Question: Have the two tables one is user and another is user address details.
Here user will add the new details and I need to insert into the many side table.
Here it is one to many relationalship. I have add new values to the table, without removing the existng relationalship.
But in my case what is happening is the old relationship get removed and new one get added.
entity class:
WashingOrder:
'''
@Entity(name = "ClothDetails")
public class WashingOrder {
@Id
@SequenceGenerator(name = "orderNo", sequenceName = "orderNo")
@GeneratedValue(strategy = GenerationType.AUTO, generator = "orderNo")
@Column(name = "orderNo")
private Long orderNo;
@Column(name = "totalClothes", nullable = false)
@NotNull
private Integer totalClothes;
@Column(name = "mensCloth", nullable = true)
private Integer mensCloth;
@Column(name = "womensCloth", nullable = true)
private Integer womensCloth;
@Column(name = "otherCloth", nullable = true)
private Integer otherClothes;
@Column(name = "deliveryDate", nullable = true)
@DateTimeFormat(pattern = "yyyy-mm-dd")
private Date deliveryDate;
@Column(name = "status", nullable = true)
private String orderStatus;
public Long getOrderNo() {
return orderNo;
}
public void setOrderNo(Long orderNo) {
this.orderNo = orderNo;
}
public Integer getTotalClothes() {
return totalClothes;
}
public void setTotalClothes(Integer totalClothes) {
this.totalClothes = totalClothes;
}
public Integer getMensCloth() {
return mensCloth;
}
public void setMensCloth(Integer mensCloth) {
this.mensCloth = mensCloth;
}
public Integer getWomensCloth() {
return womensCloth;
}
public void setWomensCloth(Integer womensCloth) {
this.womensCloth = womensCloth;
}
public Integer getOtherClothes() {
return otherClothes;
}
public void setOtherClothes(Integer otherClothes) {
this.otherClothes = otherClothes;
}
public Date getDeliveryDate() {
return deliveryDate;
}
public void setDeliveryDate(Date deliveryDate) {
this.deliveryDate = deliveryDate;
}
public String getOrderStatus() {
return orderStatus;
}
public void setOrderStatus(String orderStatus) {
this.orderStatus = orderStatus;
}
'''
UserInformation:
'''
@Entity(name = "user")
public class UserInformation {
private String firstName;
@Id
@SequenceGenerator(name = "userID", sequenceName = "userID")
@GeneratedValue(strategy = GenerationType.AUTO, generator = "userID")
@Column(name = "id")
private Long id;
private String lastName;
@Column(name = "reset", nullable = false)
private Integer passwordReset;
@Column(name = "useremail", nullable = false, unique = true)
@Email
@NotEmpty
private String email;
@Column(name = "password", nullable = false)
private String password;
@OneToOne(mappedBy = "user", optional = true, cascade = CascadeType.ALL, fetch = FetchType.LAZY)
@JoinColumn(name = "id")
private Role role;
@OneToMany(cascade = CascadeType.ALL, fetch = FetchType.LAZY)
@JoinColumn(name = "id")
private List<CreditCards> creditCards;
@OneToMany(cascade = CascadeType.ALL, fetch = FetchType.LAZY)
@JoinColumn(name = "user_id", referencedColumnName = "id")
private List<WashingOrder> orderList;
@Column(unique = true)
@NotEmpty(message = "{username}")
private String username;
public String getFirstName() {
return firstName;
}
public Long getId() {
return id;
}
public String getLastName() {
return lastName;
}
public String getEmail() {
return email;
}
public void setEmail(String email) {
this.email = email;
}
public String getPassword() {
return password;
}
public Role getRole() {
return role;
}
public String getUsername() {
return username;
}
public void setFirstName(String firstName) {
this.firstName = firstName;
}
public void setId(Long id) {
this.id = id;
}
public void setLastName(String lastName) {
this.lastName = lastName;
}
public void setPassword(String password) {
this.password = password;
}
public void setRole(Role role) {
this.role = role;
}
public void setUsername(String username) {
this.username = username;
}
public List<CreditCards> getCreditCards() {
return creditCards;
}
public void setCreditCards(List<CreditCards> creditCards) {
this.creditCards = creditCards;
}
public Integer getPasswordReset() {
return passwordReset;
}
public void setPasswordReset(Integer passwordReset) {
this.passwordReset = passwordReset;
}
public List<WashingOrder> getOrderList() {
return orderList;
}
public void setOrderList(List<WashingOrder> orderList) {
this.orderList = orderList;
}
'''
Code:
'''
Session session = sessionFactory.getCurrentSession();
long id = 1;
Query query = session.createQuery("from user where id =" + id);
UserInformation emp6 = (UserInformation) session.load(UserInformation.class, new Long(1));
UserInformation user = (UserInformation) query.uniqueResult();
List<WashingOrder> washingOrder = new ArrayList<WashingOrder>();
washingOrder.add(order);
System.out.println("washingOrder" + washingOrder);
emp6.setOrderList(washingOrder);
session.saveOrUpdate(user);
Long orderID = (long) 1;
return orderID;
'''
database screenshot:

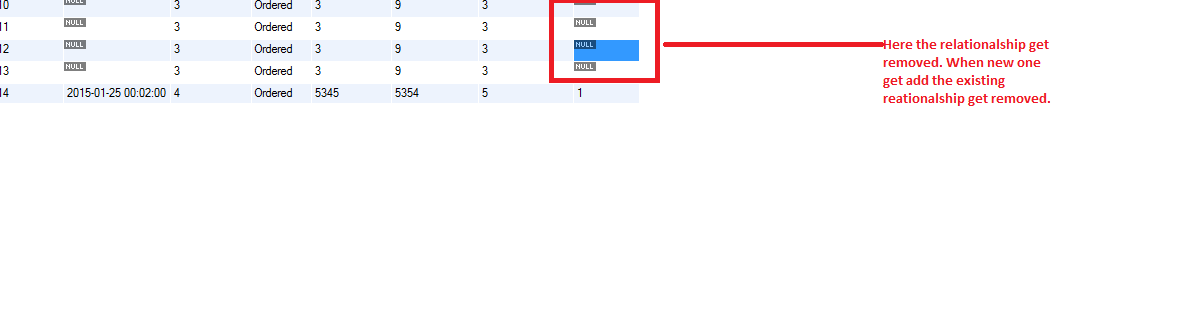
Answer: When you update 'user', 'orderList' relations get updated too, because you have set 'cascade = CascadeType.ALL' on 'orderList'. Your code sample replaces orderList object with the totally new one. Therefore removing all previous relations, and adding a new one.
If you want to preserve relations and just adding a new one, you should use the list from the retrieved object:
'''
List<WashingOrder> washingOrder = emp6.getOrderList();
washingOrder.add(order);
'''
Make sure the 'orderList' is loaded beforehand, since you have lazy-loading enabled on that relation. You can do this with:
'''
Hibernate.initialize(emp6.getOrderList());
'''